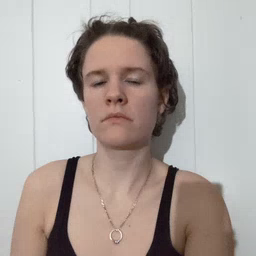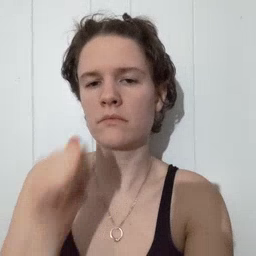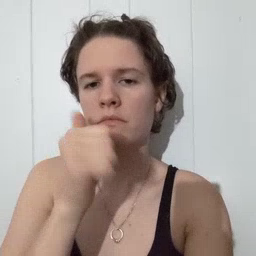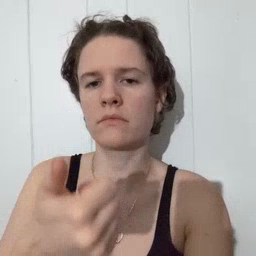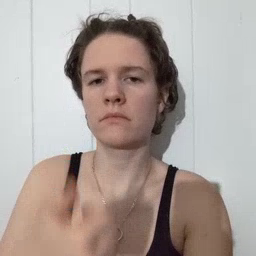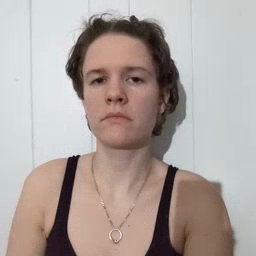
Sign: tomorrow